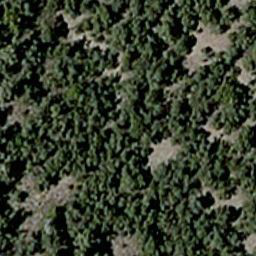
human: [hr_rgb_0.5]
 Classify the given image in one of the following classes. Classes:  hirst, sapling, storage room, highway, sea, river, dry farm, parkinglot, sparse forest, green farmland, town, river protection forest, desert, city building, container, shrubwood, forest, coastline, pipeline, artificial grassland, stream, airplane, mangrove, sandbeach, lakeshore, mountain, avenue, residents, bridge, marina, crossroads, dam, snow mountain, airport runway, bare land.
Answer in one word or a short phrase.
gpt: sparse forest